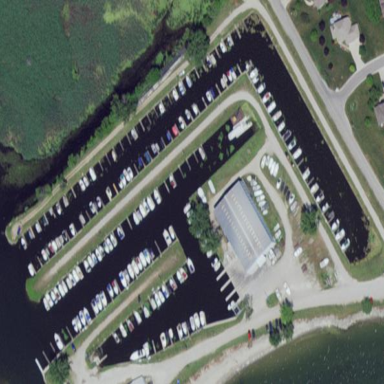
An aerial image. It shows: Dock located along the waterway.